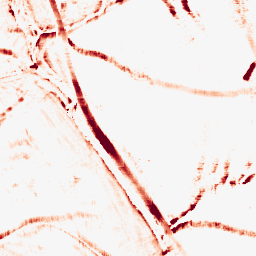
Category: morphological
Decomposition family: morphological_square
Decomposition parameters: operation: opening
size: 10
Upsampling method: quadratic
Upsampling parameters: scale: 2
Upsampling scale: 2